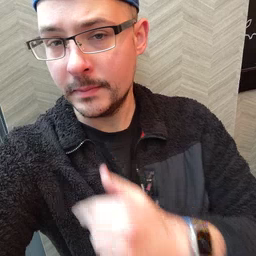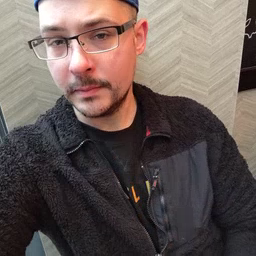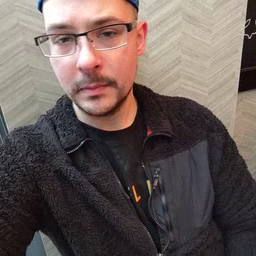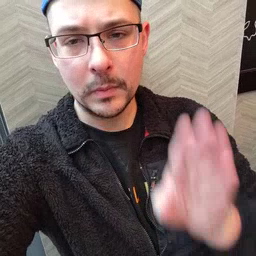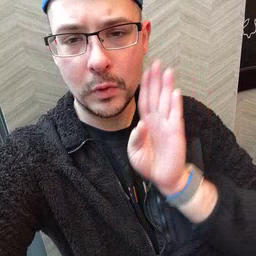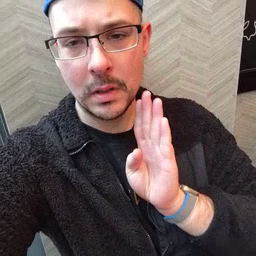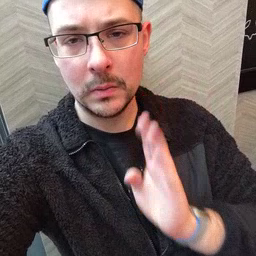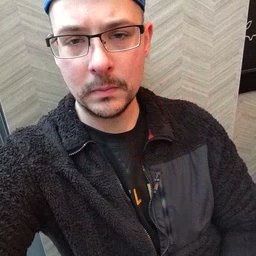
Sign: brown